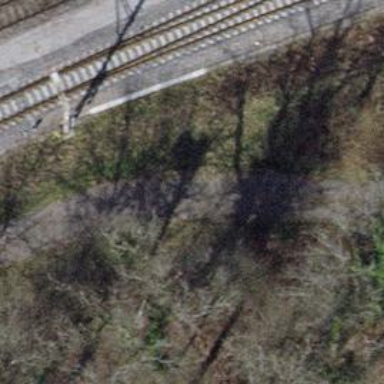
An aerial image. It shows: Track road with grade3 tracktype.